Question: Let's say I have a file. I read all the bytes into an unsigned char buffer. From there I'm trying to read a c string (null terminated) without knowing it's length.
I tried the following:
'''
char* Stream::ReadCString()
{
char str[0x10000];
int len = 0;
char* pos = (char*)(this->buffer[this->position]);
while(*pos != 0)
str[len++] = *pos++;
this->position += len+ 1;
return str;
}
'''
I thought I could fill up each char in the str array as I went through, checking if the char was null terminated or not. This is not working. Any help?
this->buffer = array of bytes
this->position = position in the array
Are there any other methods to do this? I guess I could run it by the address of the actual buffer:
'str[len++] = *(char*)(this->buffer[this->position++])' ?
My new function:
'''
char* Stream::ReadCString()
{
this->AdvPosition(strlen((char*)&(this->buffer[this->position])) + 1);
return (char*)&(this->buffer[this->position]);
}
'''
and calling it with:
'''
printf( "String: %s
", s.ReadCString()); //tried casting to char* as well just outputs blank string
'''
Example File:

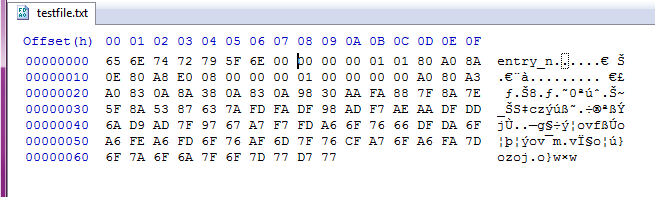
Answer: Check this:
'''
#include <cstring>
#include <iostream>
class A
{
unsigned char buffer[4096];
int position;
public:
A() : position(0)
{
memset(buffer, 0, 4096);
char *pos = reinterpret_cast<char*>(&(this->buffer[50]));
strcpy(pos, "String");
pos = reinterpret_cast<char*>(&(this->buffer[100]));
strcpy(pos, "An other string");
}
const char *ReadString()
{
if (this->position != 4096)
{
while (std::isalpha(this->buffer[this->position]) == false && this->position != 4096)
this->position++;
if (this->position == 4096)
return 0;
void *tmp = &(this->buffer[this->position]);
char *str = static_cast<char *>(tmp);
this->position += strlen(str);
return (str);
}
return 0;
}
};
'''
The reintrepret_cast are only for the init, since you are reading from a file
'''
int main()
{
A test;
std::cout << test.ReadString() << std::endl;
std::cout << test.ReadString() << std::endl;
std::cout << test.ReadString() << std::endl;
}
'''
<URL>
'ReadString()'